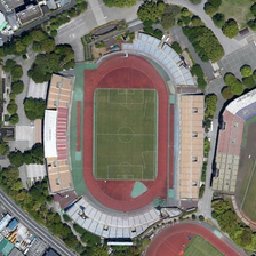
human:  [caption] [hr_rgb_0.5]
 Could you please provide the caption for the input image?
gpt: A large stadium with standard football fields, colorful runways and stands, surrounded by rows of trees.

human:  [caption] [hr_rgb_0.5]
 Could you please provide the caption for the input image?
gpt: A huge stadium with standard football fields, runways and colorful stands, surrounded by rows of trees.

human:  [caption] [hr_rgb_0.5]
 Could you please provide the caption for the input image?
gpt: A huge stadium with standard football fields, colorful runways and stands, surrounded by trees.

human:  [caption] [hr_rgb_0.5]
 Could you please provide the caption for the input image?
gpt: A huge stadium with standard football fields, runways and colorful stands, surrounded by trees.

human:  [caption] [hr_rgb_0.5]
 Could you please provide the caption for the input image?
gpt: A huge stadium with standard football fields, runways and colorful stands, surrounded by trees.